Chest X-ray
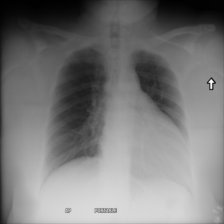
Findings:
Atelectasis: negative
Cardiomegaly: negative
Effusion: negative
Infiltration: negative
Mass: negative
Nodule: negative
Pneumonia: negative
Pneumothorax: negative
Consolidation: negative
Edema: negative
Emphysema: negative
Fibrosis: negative
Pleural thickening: negative
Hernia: negative